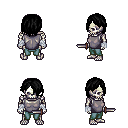
a pixel art fantasy rpg character, male body template, skeleton, steel chest armor, teal pants, black bangs hairstyle, white cloth bandages, dagger, four views (front, back, left, right), 2x2 character sprite sheet, small pixel art, hard edges, no anti-aliasing